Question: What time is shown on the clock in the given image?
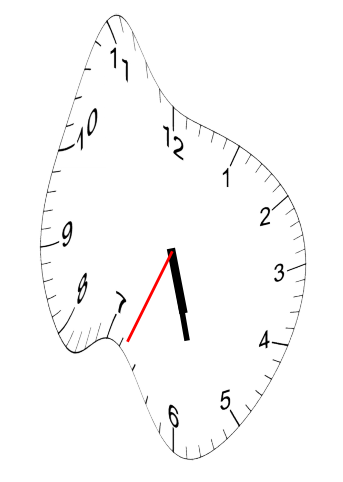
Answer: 05:27:34